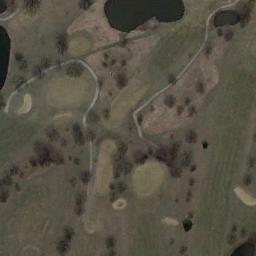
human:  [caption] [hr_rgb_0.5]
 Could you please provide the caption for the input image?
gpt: There are a few bunkers and lakes and a few paths on the large lawn on the golf course and many withered trees .

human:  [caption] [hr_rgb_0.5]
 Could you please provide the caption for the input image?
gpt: The golf course has a lake, Some putting greens, Fairways, Roads and barrier trees .

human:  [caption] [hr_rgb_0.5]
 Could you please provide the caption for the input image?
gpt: There are many trees near the golf course .

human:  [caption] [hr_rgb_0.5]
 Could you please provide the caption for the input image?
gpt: At the intersection of the three paths, There are two bunkers .

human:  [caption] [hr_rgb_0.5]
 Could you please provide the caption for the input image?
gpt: There are some bushes on the golf course .